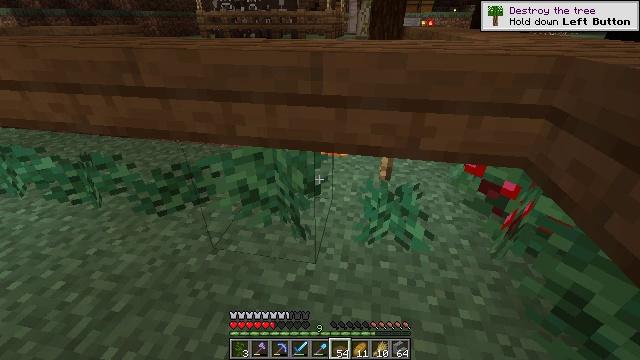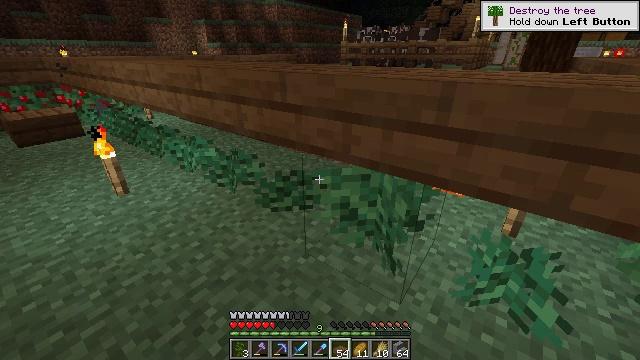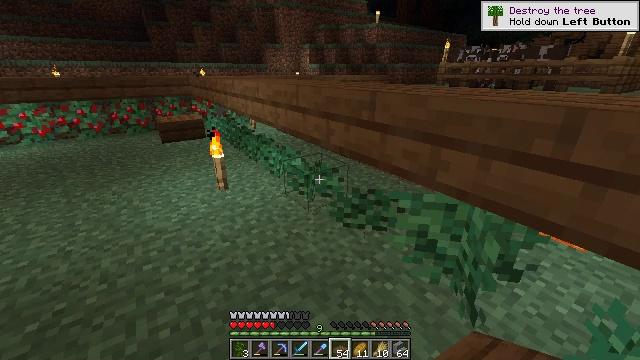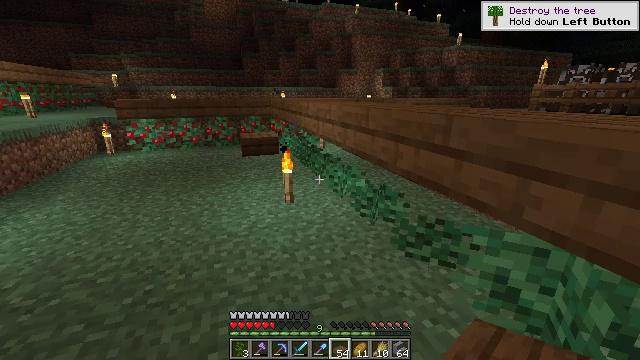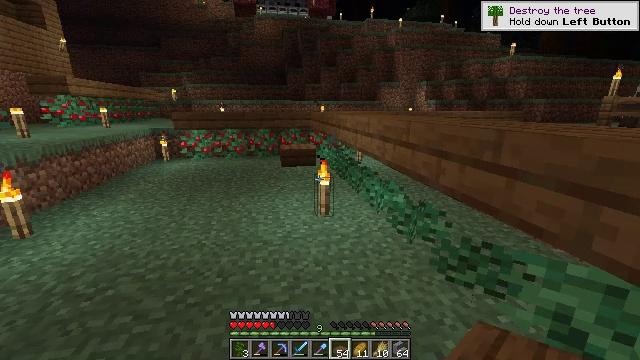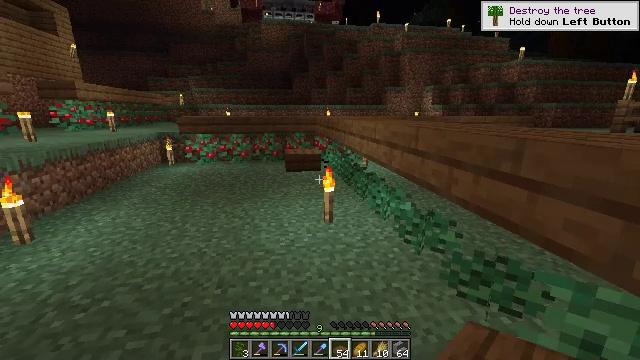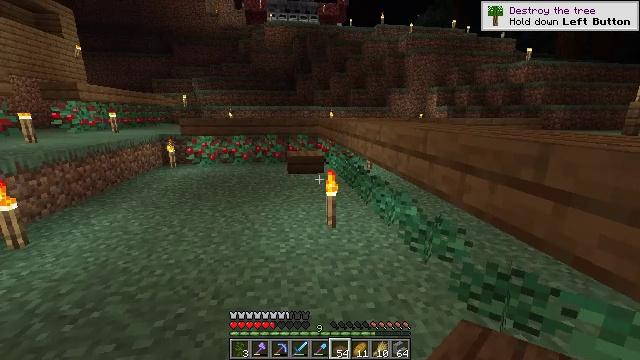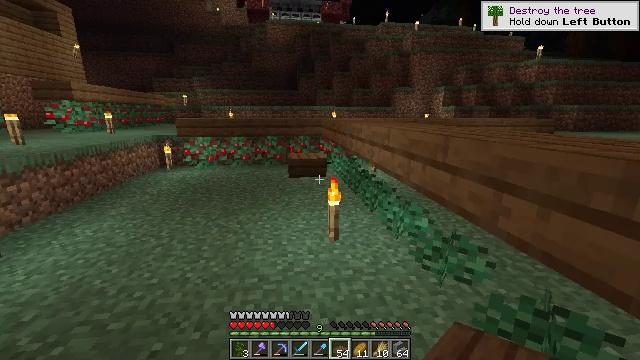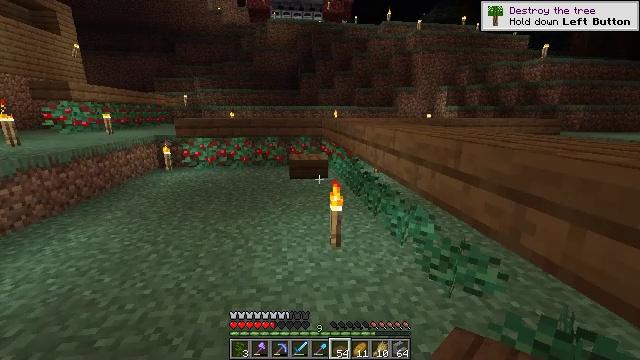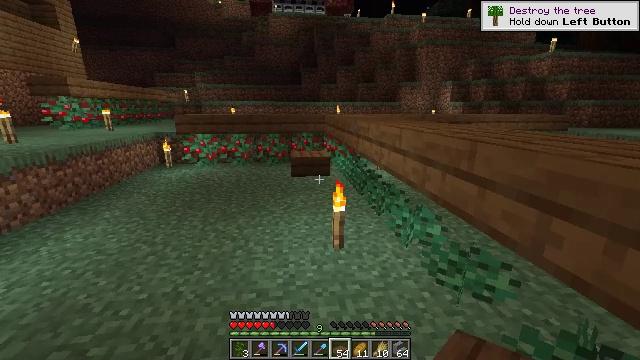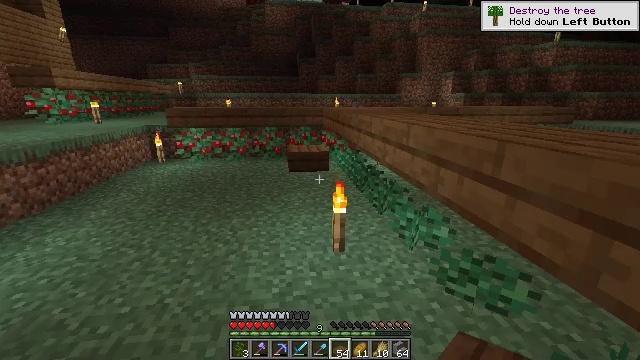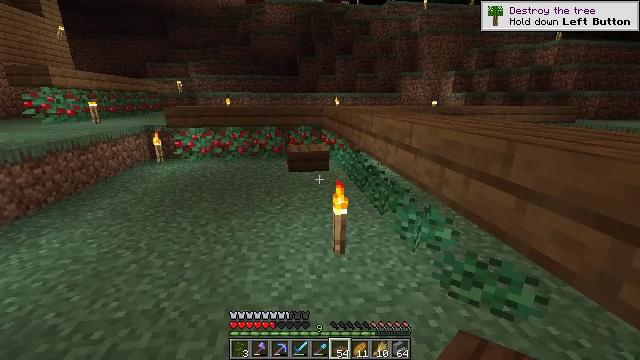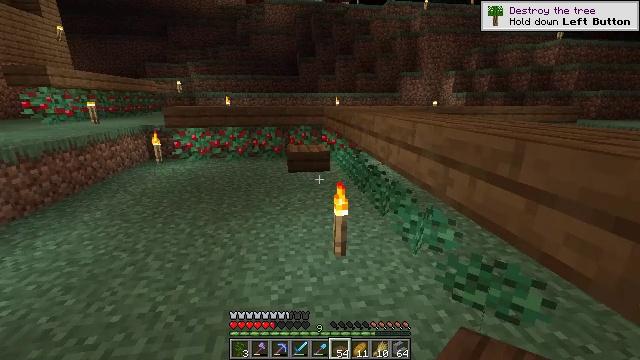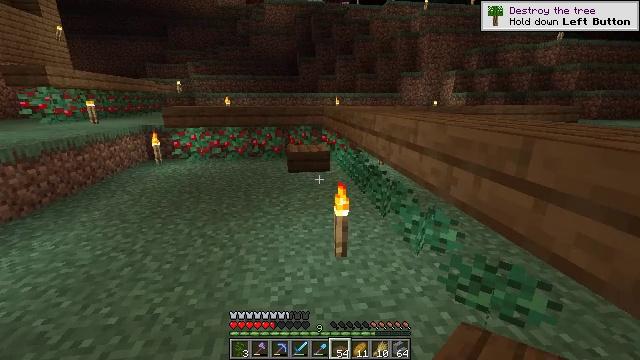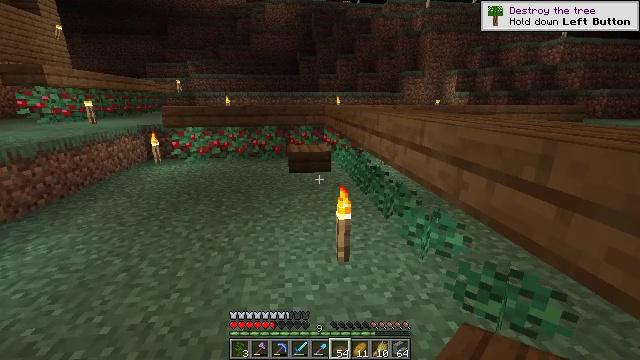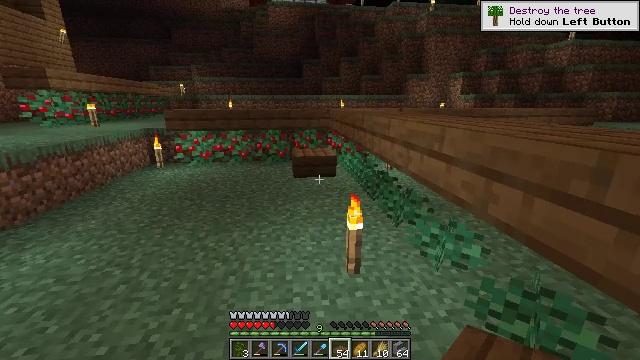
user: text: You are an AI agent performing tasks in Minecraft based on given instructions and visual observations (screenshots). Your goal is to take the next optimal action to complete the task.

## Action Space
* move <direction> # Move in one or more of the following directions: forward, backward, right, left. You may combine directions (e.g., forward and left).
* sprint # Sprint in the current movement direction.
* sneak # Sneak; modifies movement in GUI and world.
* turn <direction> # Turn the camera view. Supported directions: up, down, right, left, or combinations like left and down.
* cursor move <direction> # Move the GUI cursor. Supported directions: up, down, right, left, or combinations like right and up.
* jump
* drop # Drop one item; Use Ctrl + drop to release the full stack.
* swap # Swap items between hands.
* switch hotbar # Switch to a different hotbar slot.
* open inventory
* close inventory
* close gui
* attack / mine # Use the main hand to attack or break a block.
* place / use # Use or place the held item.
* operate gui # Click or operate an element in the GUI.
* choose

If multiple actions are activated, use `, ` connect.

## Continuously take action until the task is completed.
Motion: motion action
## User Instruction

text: Reclaim the spruce slab for later use.
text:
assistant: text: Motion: turn left and up
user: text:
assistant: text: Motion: turn left and up
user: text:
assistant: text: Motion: turn left and up
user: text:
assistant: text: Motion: move forward, turn left and up
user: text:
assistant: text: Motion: move forward, turn left
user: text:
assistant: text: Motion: move forward
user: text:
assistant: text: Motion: move forward
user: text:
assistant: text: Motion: move forward
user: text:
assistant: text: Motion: move forward
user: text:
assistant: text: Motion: turn down
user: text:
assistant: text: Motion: no_op
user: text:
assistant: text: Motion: no_op
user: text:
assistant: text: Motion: no_op
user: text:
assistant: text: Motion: move forward
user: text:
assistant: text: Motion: move forward and move left
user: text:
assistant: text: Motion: move forward and move left
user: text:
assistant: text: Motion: move forward and move left
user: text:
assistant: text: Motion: move forward and move left
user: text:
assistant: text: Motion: move forward and move left, turn right
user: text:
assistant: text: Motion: move forward and move left, turn right
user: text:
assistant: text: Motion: move forward and move left, turn right
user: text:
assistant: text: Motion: move forward and move left, turn right
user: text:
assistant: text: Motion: move forward and move left, turn right
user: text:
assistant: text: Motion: move forward and move left, turn right
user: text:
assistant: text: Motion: move forward and move left, turn right
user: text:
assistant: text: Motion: move forward and move left, turn right
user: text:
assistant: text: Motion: move forward and move left
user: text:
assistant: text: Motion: move forward and move left
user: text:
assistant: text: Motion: move forward
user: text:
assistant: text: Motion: move forward, turn right and down